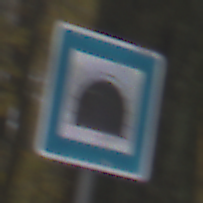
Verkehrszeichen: Tunnel
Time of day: MorningAfternoon
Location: Outdoor (Nature)
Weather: Overcast
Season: Autumn
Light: Natural